Question: I used <URL> method to create progress steps:
<URL>
Problem, is that when zooming browser in or out (90% and 110% in chrome e.g.), then there is gap between triangle and the element it has to be connected with.
'''
.steps {
list-style-type: none;
padding: 0;
}
.steps li {
display: inline-block;
margin-bottom: 3px;
}
.steps li a, .steps li p {
background: #e5f4fd;
padding: 8px 20px;
color: #0077bf;
display: block;
font-size: 14px;
font-weight: bold;
position: relative;
text-indent: 12px;
}
.steps li a:hover, .steps li p:hover {
text-decoration: none;
}
.steps li a:before, .steps li p:before {
border-bottom: 18px solid transparent;
border-left: 12px solid #fff;
border-top: 18px solid transparent;
content: "";
height: 0;
position: absolute;
left: 0;
top: 50%;
width: 0;
margin-top: -18px;
}
.steps li a:after, .steps li p:after {
border-bottom: 18px solid transparent;
border-left: 12px solid #e5f4fd;
border-top: 18px solid transparent;
content: "";
height: 0;
position: absolute;
right: -12px;
top: 50%;
width: 0;
margin-top: -18px;
z-index: 1;
}
.steps li.active a, .steps li.active p {
background: #0077bf;
color: #fff;
}
.steps li.active a:after, .steps li.active p:after {
border-left: 12px solid #0077bf;
}
.steps li.undone a, .steps li.undone p {
background: #eee;
color: #333;
}
.steps li.undone a:after, .steps li.undone p:after {
border-left: 12px solid #eee;
}
.steps li.undone p {
color: #aaa;
}
'''
Examples:

Any ideas how to fix it?
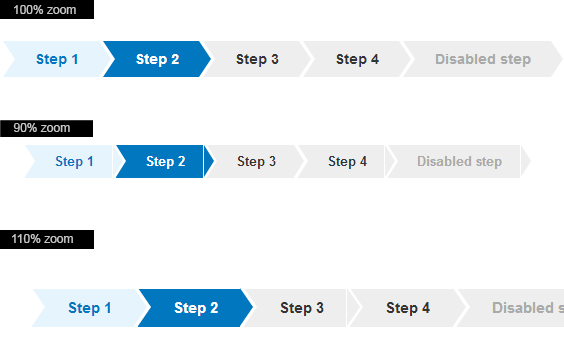
Answer: For these types of positioning issues, it's often useful not to use set pixel values but let the natural values work for you.
So..
Change this
'''
.steps li a:after, .steps li p:after {
border-bottom: 18px solid transparent;
border-left: 12px solid #e5f4fd;
border-top: 18px solid transparent;
content: "";
height: 0;
position: absolute;
/*right: -12px;*/ /* remove this */
left:100%; /* add this */
top: 50%;
width: 0;
margin-top: -18px;
z-index: 1;
}
'''
<URL>